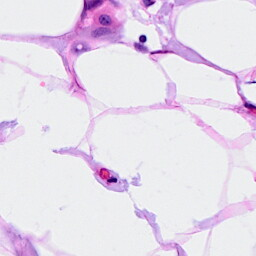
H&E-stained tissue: Breast